Field crop: maize
Growth stage: 1
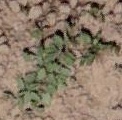
Species: convolvulus